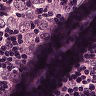
Metastatic tissue present: yes